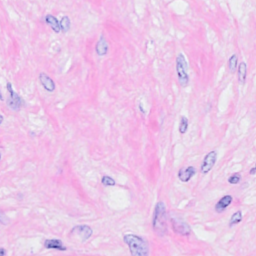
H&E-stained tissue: Breast